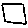
Label: square